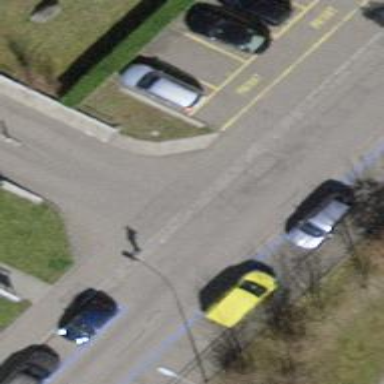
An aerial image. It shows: Unmarked crossing with traffic calming table on the road.